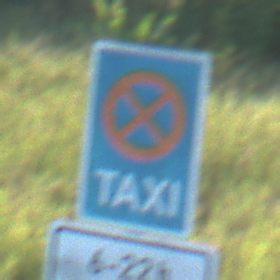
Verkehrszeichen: Taxenstand
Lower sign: ZeitangabenMitBeschraenkungAufWochentage4
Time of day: MorningAfternoon
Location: Outdoor (Nature)
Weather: Clear
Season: NotSpecified
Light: Natural